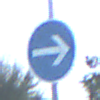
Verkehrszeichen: VorgeschriebeneFahrtrichtungHierRechts
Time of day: MorningAfternoon
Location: Outdoor (Nature)
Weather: PartlyCloudy
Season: NotSpecified
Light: Natural